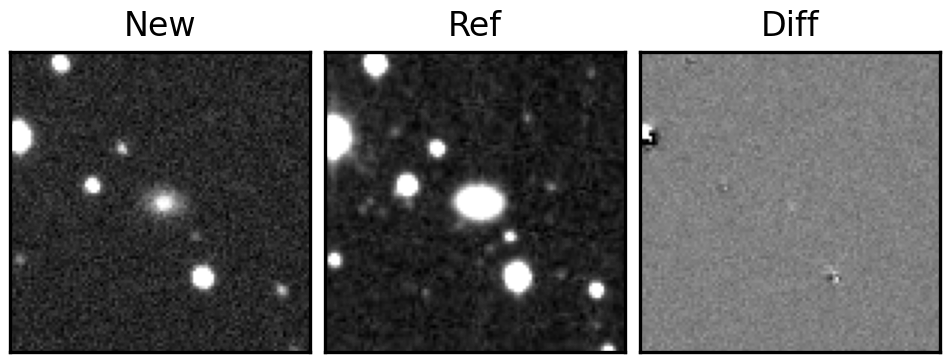
Label: real